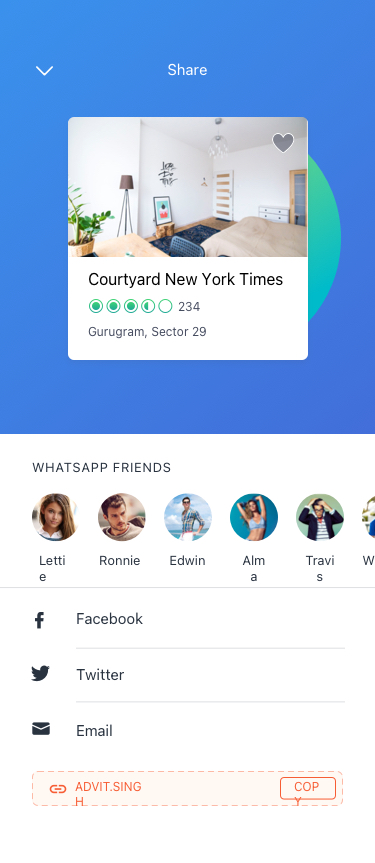
Text in this UI design:
Share
Courtyard New York Times
Gurugram, Sector 29
Facebook
Twitter
Email
COPY
ADVIT.SINGH

whatsapp friends
Lettie
Ronnie
Edwin
Washing…
Alma
Travis